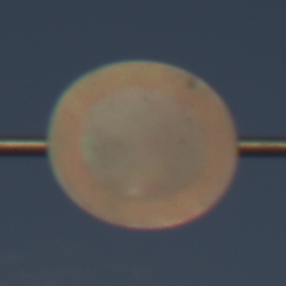
Verkehrszeichen: VerbotFahrzeugeAllerArt
Umgebung: Outdoor, Nature
Tageszeit: SunriseSunset
Wetter: PartlyCloudy
Licht: Natural
Jahreszeit: NotSpecified
Kontrast: HighContrast